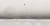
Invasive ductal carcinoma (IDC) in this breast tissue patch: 0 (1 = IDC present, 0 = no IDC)